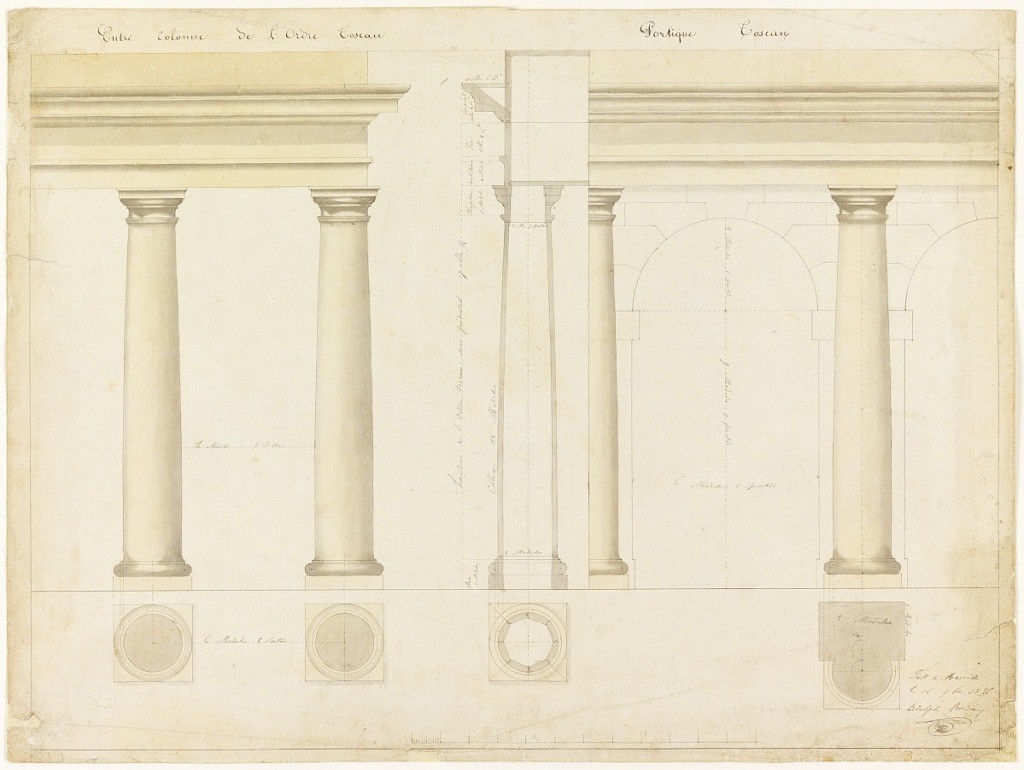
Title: Elevation of Section of a Wall with Columns and Arch at Right
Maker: Adolph Bordeaux, French, active 1880–1890
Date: April 16, 1886
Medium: Graphite, brush and watercolor, pen and brown ink on cream laid paper
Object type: Drawing
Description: Tuscan columns supporting entablatures; scale below. Right side, two columns supporting arches and entablature. Dimensions of all. Profile view of columns with entablature and cornice.